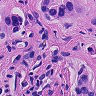
Metastatic tissue present: yes